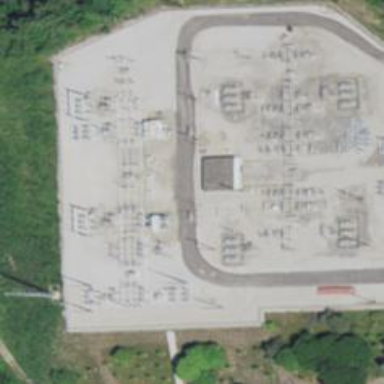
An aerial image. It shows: Switch used for power control.